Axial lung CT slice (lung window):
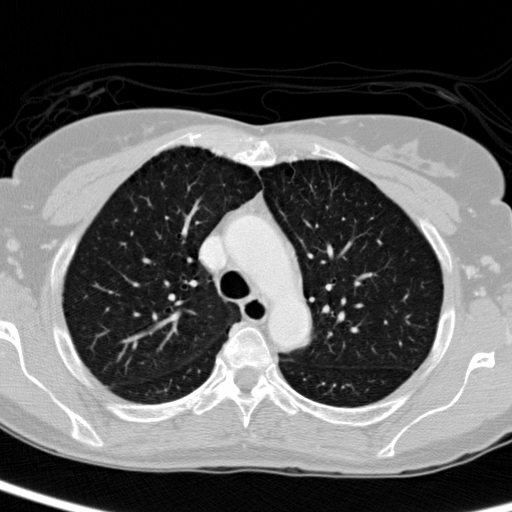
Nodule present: no